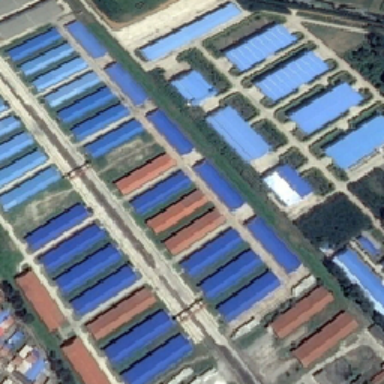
There are some factory buildings with blue and orange roofs between dense square buildings and farmland .